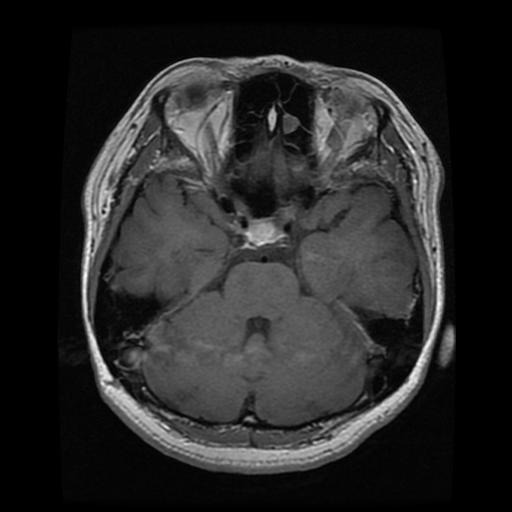
Label: pituitary